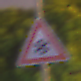
Verkehrszeichen: SchneeOderEisglaette
Umgebung: Outdoor, Urban
Tageszeit: Night
Wetter: PartlyCloudy
Licht: Natural
Jahreszeit: NotSpecified
Kontrast: HighContrast